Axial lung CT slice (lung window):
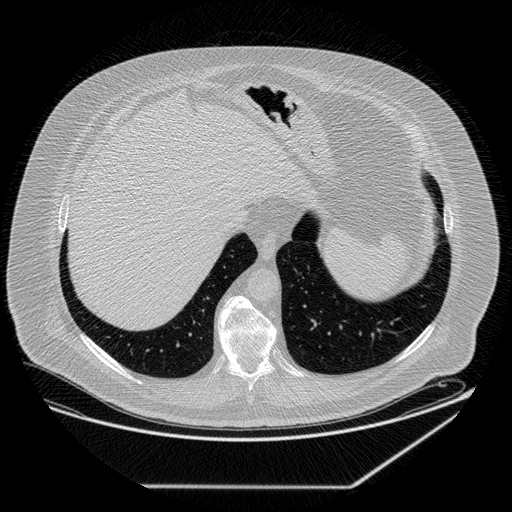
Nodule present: no